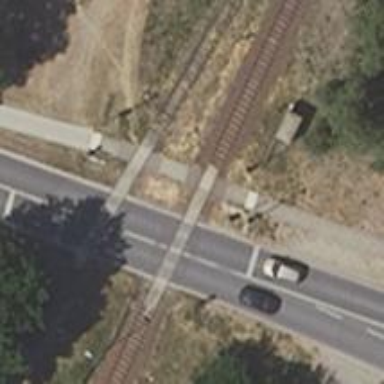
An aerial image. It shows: Railway crossing.